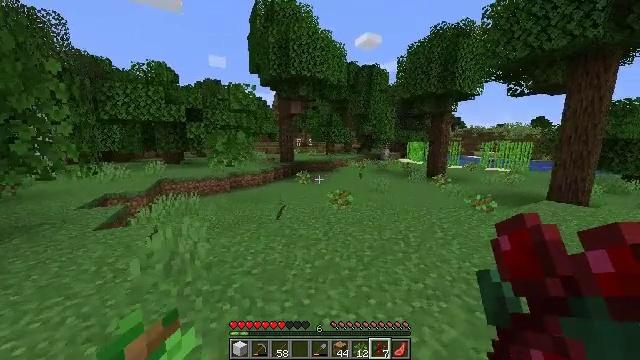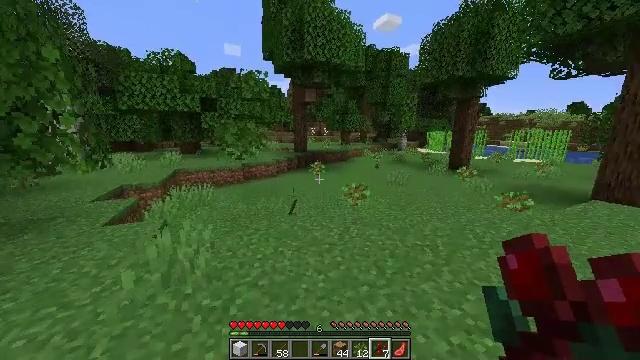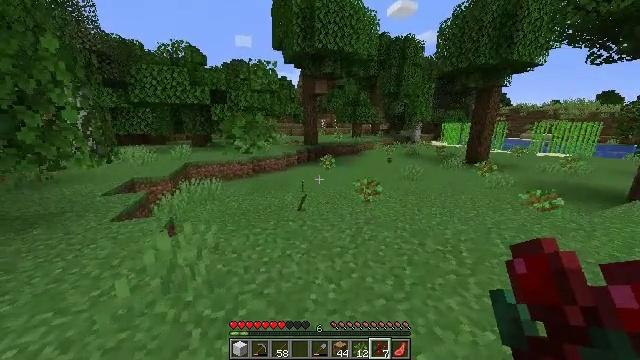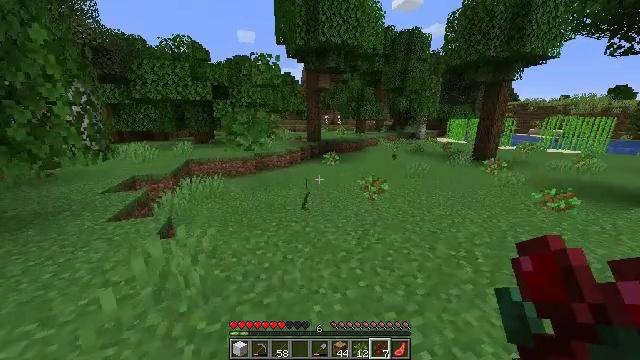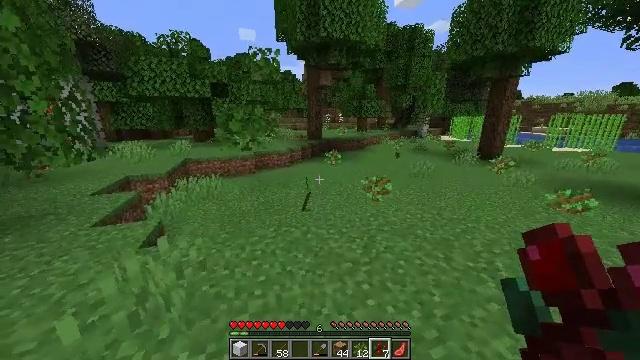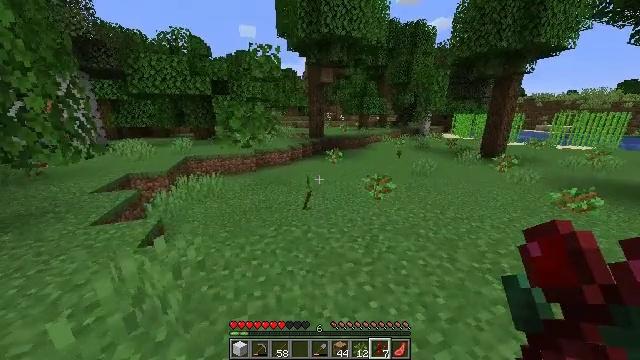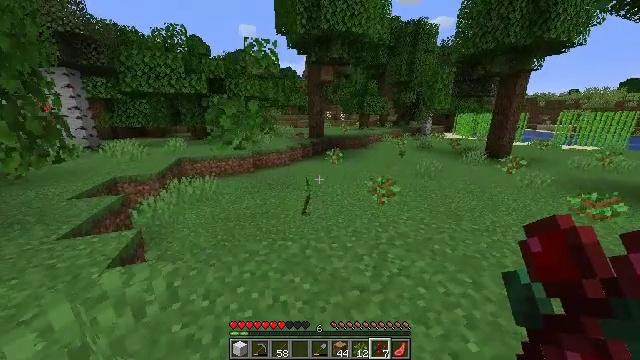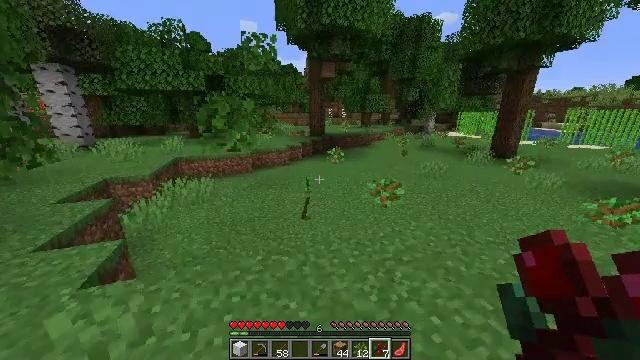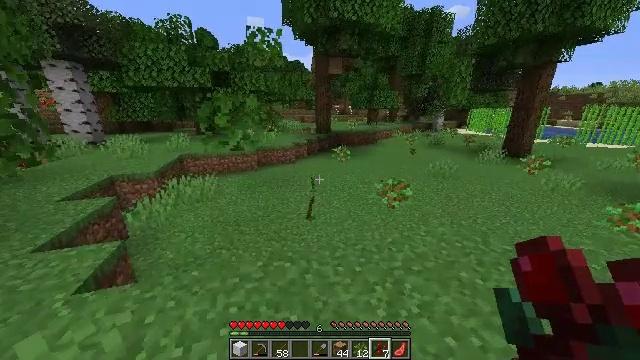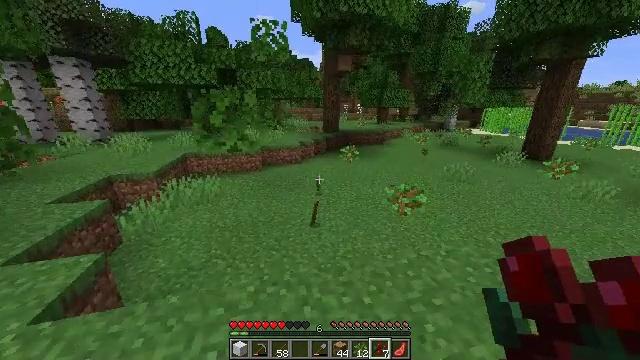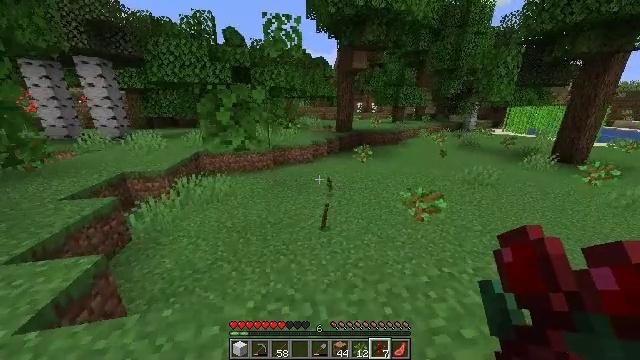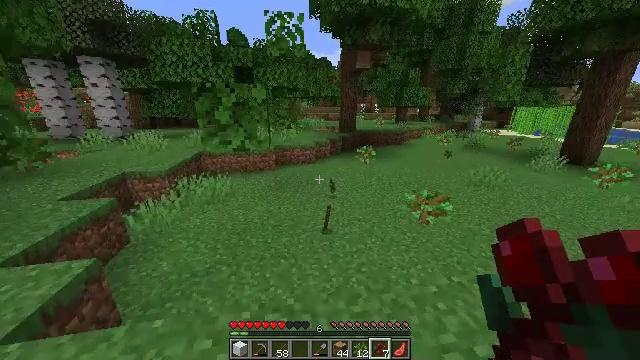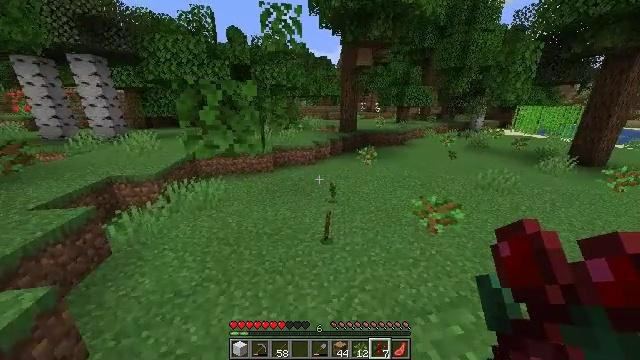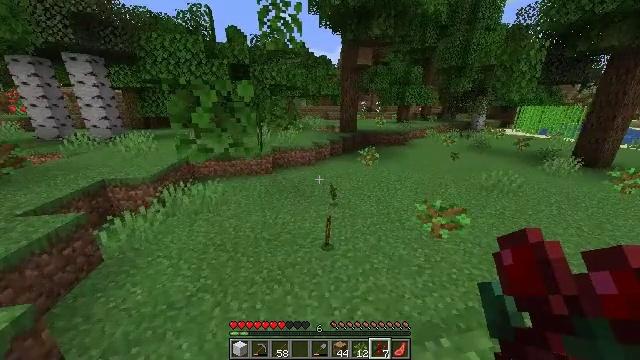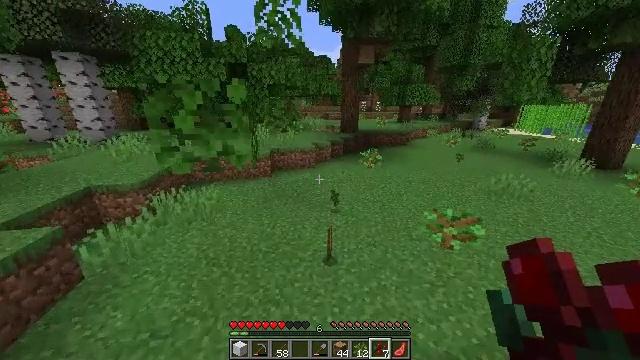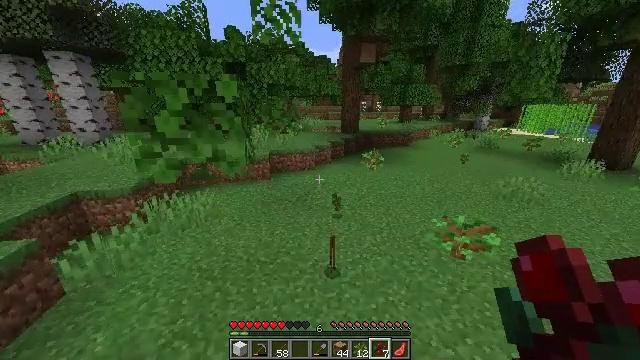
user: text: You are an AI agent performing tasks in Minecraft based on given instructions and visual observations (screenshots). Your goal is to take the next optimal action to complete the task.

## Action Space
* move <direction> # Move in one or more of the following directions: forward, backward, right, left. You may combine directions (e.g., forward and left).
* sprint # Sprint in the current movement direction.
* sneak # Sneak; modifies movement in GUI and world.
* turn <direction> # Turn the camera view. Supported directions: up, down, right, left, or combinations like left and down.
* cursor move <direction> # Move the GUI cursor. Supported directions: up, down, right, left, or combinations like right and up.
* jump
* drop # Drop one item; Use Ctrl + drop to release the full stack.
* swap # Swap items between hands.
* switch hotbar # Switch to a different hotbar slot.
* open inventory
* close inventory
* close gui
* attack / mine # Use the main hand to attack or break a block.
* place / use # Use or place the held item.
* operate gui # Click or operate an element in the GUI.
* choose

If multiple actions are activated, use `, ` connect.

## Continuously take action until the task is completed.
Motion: motion action
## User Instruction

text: Make some purple wool using purple dye.
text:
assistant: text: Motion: move forward, turn left and down
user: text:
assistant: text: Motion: move forward, turn left and down
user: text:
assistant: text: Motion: move forward, turn down
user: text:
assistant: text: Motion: move forward
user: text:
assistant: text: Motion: move forward
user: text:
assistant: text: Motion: move forward
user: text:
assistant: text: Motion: move forward
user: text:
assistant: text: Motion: move forward, turn left
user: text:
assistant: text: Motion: move forward, turn left
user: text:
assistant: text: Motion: move forward, turn left
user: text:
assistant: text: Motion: move forward
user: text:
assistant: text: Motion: move forward
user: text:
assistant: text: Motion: move forward
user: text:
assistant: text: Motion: move forward
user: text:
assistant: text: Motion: move forward
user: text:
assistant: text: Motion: move forward
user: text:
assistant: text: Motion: move forward
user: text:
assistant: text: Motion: move forward
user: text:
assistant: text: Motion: move forward
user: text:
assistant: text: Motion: move forward
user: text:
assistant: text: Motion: move forward
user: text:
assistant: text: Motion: move forward
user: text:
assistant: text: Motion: move forward
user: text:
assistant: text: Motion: move forward
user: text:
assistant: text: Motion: move forward
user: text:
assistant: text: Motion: move forward, turn up
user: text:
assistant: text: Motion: move forward, turn up
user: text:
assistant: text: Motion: move forward
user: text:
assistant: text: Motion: move forward
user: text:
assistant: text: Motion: move forward